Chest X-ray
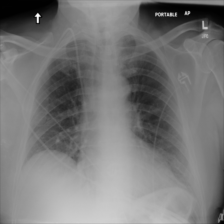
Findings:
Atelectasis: negative
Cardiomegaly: negative
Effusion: negative
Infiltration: negative
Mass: negative
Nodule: negative
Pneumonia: negative
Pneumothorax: negative
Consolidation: negative
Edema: positive
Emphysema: negative
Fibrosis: negative
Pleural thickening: negative
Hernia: negative